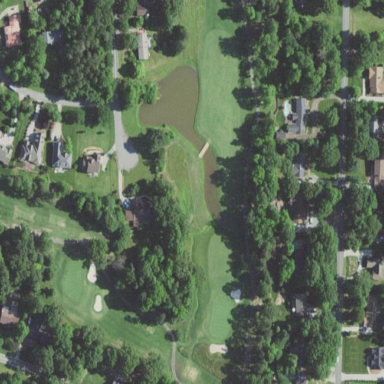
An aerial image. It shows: Water hazard in golf course. The hazard is natural water feature.